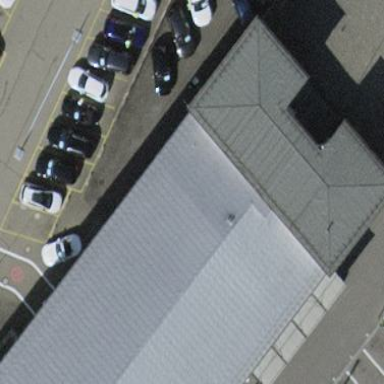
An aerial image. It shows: Parking lane designated for parking.